Question: Good day everyone. I would like to ask a question regarding my SQL statement. I am using SQL Server 2008 and has a table called Workflow Transaction. In this table, I have 12 records. The picture below is the content of the table.

I have this SQL statement:
'''
UPDATE Workflow_Txn
SET Status = 1
WHERE [RequestId] IN
(
SELECT [RequestId]
FROM Workflow_Txn
WHERE [OrderNumber] < (SELECT MAX(OrderNumber) FROM Workflow_Txn WHERE RequestId = 3)
AND RequestId = 3
)
'''
My objective is to update a request ID that has the OrderNumber of less than the maximum, which will be the output from the SELECT statement inside the WHERE clause. Now I expect that the records to be updated shall be only the said records (in the code, it's RequestId # 3).
What actually happened was instead of only four records being updated, it becomes five (5)! Is there a problem with my existing SQL statement?
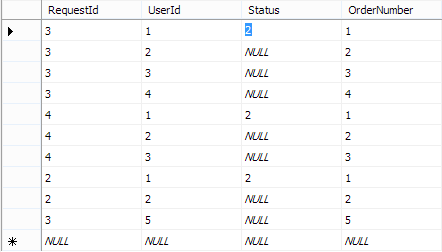
Answer: Your problem is that you're doing an update of ALL records with RequestId = 3. Take into account that your subquery result is '3' so you end up updating all related records.
Your query is equivalent to do
'''
UPDATE Workflow_Txn
SET Status = 1
WHERE RequestId = 3
'''
Not sure if you have any reason to make your query more complex than it needs to be. Seems to me that something simpler would do the trick
'''
UPDATE Workflow_Txn
SET Status = 1
WHERE [OrderNumber] < (SELECT MAX(OrderNumber) FROM Workflow_Txn WHERE RequestId = 3)
AND RequestId = 3
'''